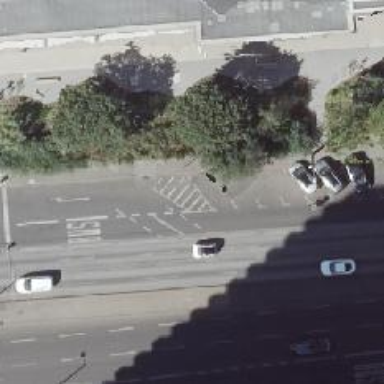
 and parking lane on the right side as well."